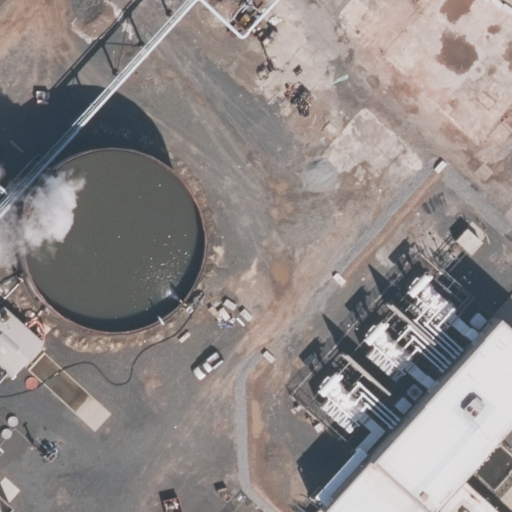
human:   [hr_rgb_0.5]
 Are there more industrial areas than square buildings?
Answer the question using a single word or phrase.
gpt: yes

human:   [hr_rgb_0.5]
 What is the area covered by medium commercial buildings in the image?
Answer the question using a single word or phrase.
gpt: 0m2

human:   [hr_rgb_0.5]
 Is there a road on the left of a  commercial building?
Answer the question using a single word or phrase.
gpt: no

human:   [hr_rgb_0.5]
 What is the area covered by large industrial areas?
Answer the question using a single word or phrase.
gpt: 10583m2

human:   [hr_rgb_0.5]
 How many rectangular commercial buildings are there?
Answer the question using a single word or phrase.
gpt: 0

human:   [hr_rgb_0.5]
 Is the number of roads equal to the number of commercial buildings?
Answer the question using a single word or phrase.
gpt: no

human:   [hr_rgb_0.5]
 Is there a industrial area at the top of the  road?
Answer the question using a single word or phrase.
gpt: no

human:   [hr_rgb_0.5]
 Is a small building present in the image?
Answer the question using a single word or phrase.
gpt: no

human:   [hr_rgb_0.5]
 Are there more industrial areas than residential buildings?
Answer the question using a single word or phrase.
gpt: yes

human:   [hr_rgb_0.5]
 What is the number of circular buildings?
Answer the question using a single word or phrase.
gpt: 0

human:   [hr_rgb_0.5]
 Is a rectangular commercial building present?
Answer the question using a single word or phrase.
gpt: no

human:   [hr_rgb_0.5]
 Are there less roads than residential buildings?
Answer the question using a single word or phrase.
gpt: no

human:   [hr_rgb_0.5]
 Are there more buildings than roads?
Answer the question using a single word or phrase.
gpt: no

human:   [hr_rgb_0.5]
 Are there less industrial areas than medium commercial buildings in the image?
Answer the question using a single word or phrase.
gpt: no

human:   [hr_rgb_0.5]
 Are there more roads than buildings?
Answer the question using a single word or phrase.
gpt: yes

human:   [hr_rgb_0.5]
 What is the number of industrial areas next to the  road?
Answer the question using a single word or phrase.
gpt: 1

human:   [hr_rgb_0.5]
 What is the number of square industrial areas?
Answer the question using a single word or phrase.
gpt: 0

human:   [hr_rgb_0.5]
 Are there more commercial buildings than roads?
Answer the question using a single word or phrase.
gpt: no

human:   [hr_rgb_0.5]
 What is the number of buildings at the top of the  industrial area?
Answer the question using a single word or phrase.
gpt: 0

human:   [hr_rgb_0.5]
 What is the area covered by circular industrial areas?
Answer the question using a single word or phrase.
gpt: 0m2

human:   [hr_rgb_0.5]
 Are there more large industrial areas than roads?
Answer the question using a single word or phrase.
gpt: no

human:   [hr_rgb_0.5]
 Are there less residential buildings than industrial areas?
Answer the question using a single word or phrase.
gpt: yes

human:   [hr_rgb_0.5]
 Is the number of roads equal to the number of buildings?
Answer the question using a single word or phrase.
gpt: no

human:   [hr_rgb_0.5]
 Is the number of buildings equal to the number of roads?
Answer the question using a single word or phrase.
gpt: no

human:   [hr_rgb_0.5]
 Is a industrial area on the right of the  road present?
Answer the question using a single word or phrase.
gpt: yes

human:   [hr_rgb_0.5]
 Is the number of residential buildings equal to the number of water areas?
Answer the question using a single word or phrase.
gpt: yes

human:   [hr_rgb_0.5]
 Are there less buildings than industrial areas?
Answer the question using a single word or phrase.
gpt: yes

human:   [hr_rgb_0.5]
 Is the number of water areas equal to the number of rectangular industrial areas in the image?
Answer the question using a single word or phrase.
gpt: no

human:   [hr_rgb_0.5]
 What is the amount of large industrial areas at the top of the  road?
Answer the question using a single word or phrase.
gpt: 0

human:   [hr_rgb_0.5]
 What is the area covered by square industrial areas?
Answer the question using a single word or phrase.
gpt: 0m2

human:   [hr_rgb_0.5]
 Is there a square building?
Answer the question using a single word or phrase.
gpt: no

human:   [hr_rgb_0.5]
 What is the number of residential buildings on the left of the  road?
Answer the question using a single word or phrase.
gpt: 0

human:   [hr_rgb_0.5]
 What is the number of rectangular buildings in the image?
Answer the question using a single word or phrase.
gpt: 0

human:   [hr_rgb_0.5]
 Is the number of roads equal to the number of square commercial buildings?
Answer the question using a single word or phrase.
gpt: no

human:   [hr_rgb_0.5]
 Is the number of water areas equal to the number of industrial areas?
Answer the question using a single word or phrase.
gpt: no

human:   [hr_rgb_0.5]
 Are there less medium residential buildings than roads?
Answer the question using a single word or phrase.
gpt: yes